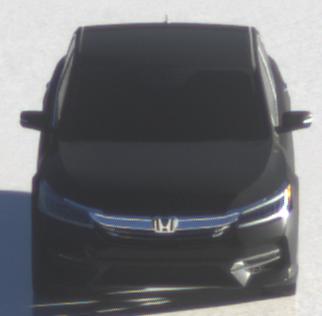
Make: Honda
Model: Accord Hybrid
Detailed model: 9. Generation
Model produced from: 2015
Model produced until: 2019
Doors: 4
Color: black
Road condition: wet road
Daytime: sunrise or sunset
Contrast: high contrast